Question: I am trying to create an round corner with an image. But I get get on top of the other images.
My code:
'''
<div style="width:468;height:60; border:1px solid #cccccc;border-right:none;position:relative;">
<span style="background: url("../images/showkontopleft.png") no-repeat scroll 0% 0% transparent; width: 5px; height: 5px; top: 0pt; left: 0pt; display: block;"></span>
<a target="_blank" href="/link/8" style="float:left;display:inline;">
<img style="width: 468px; height: 60px; border: 0pt none; display: block;" src="http://dk.orvillemedia.com/ads/banners/514/468x60.jpg" alt="468x60">
</a>
</div>
'''
Problem:

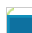
Answer: give height to div and add style position:absolute to span.